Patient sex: F
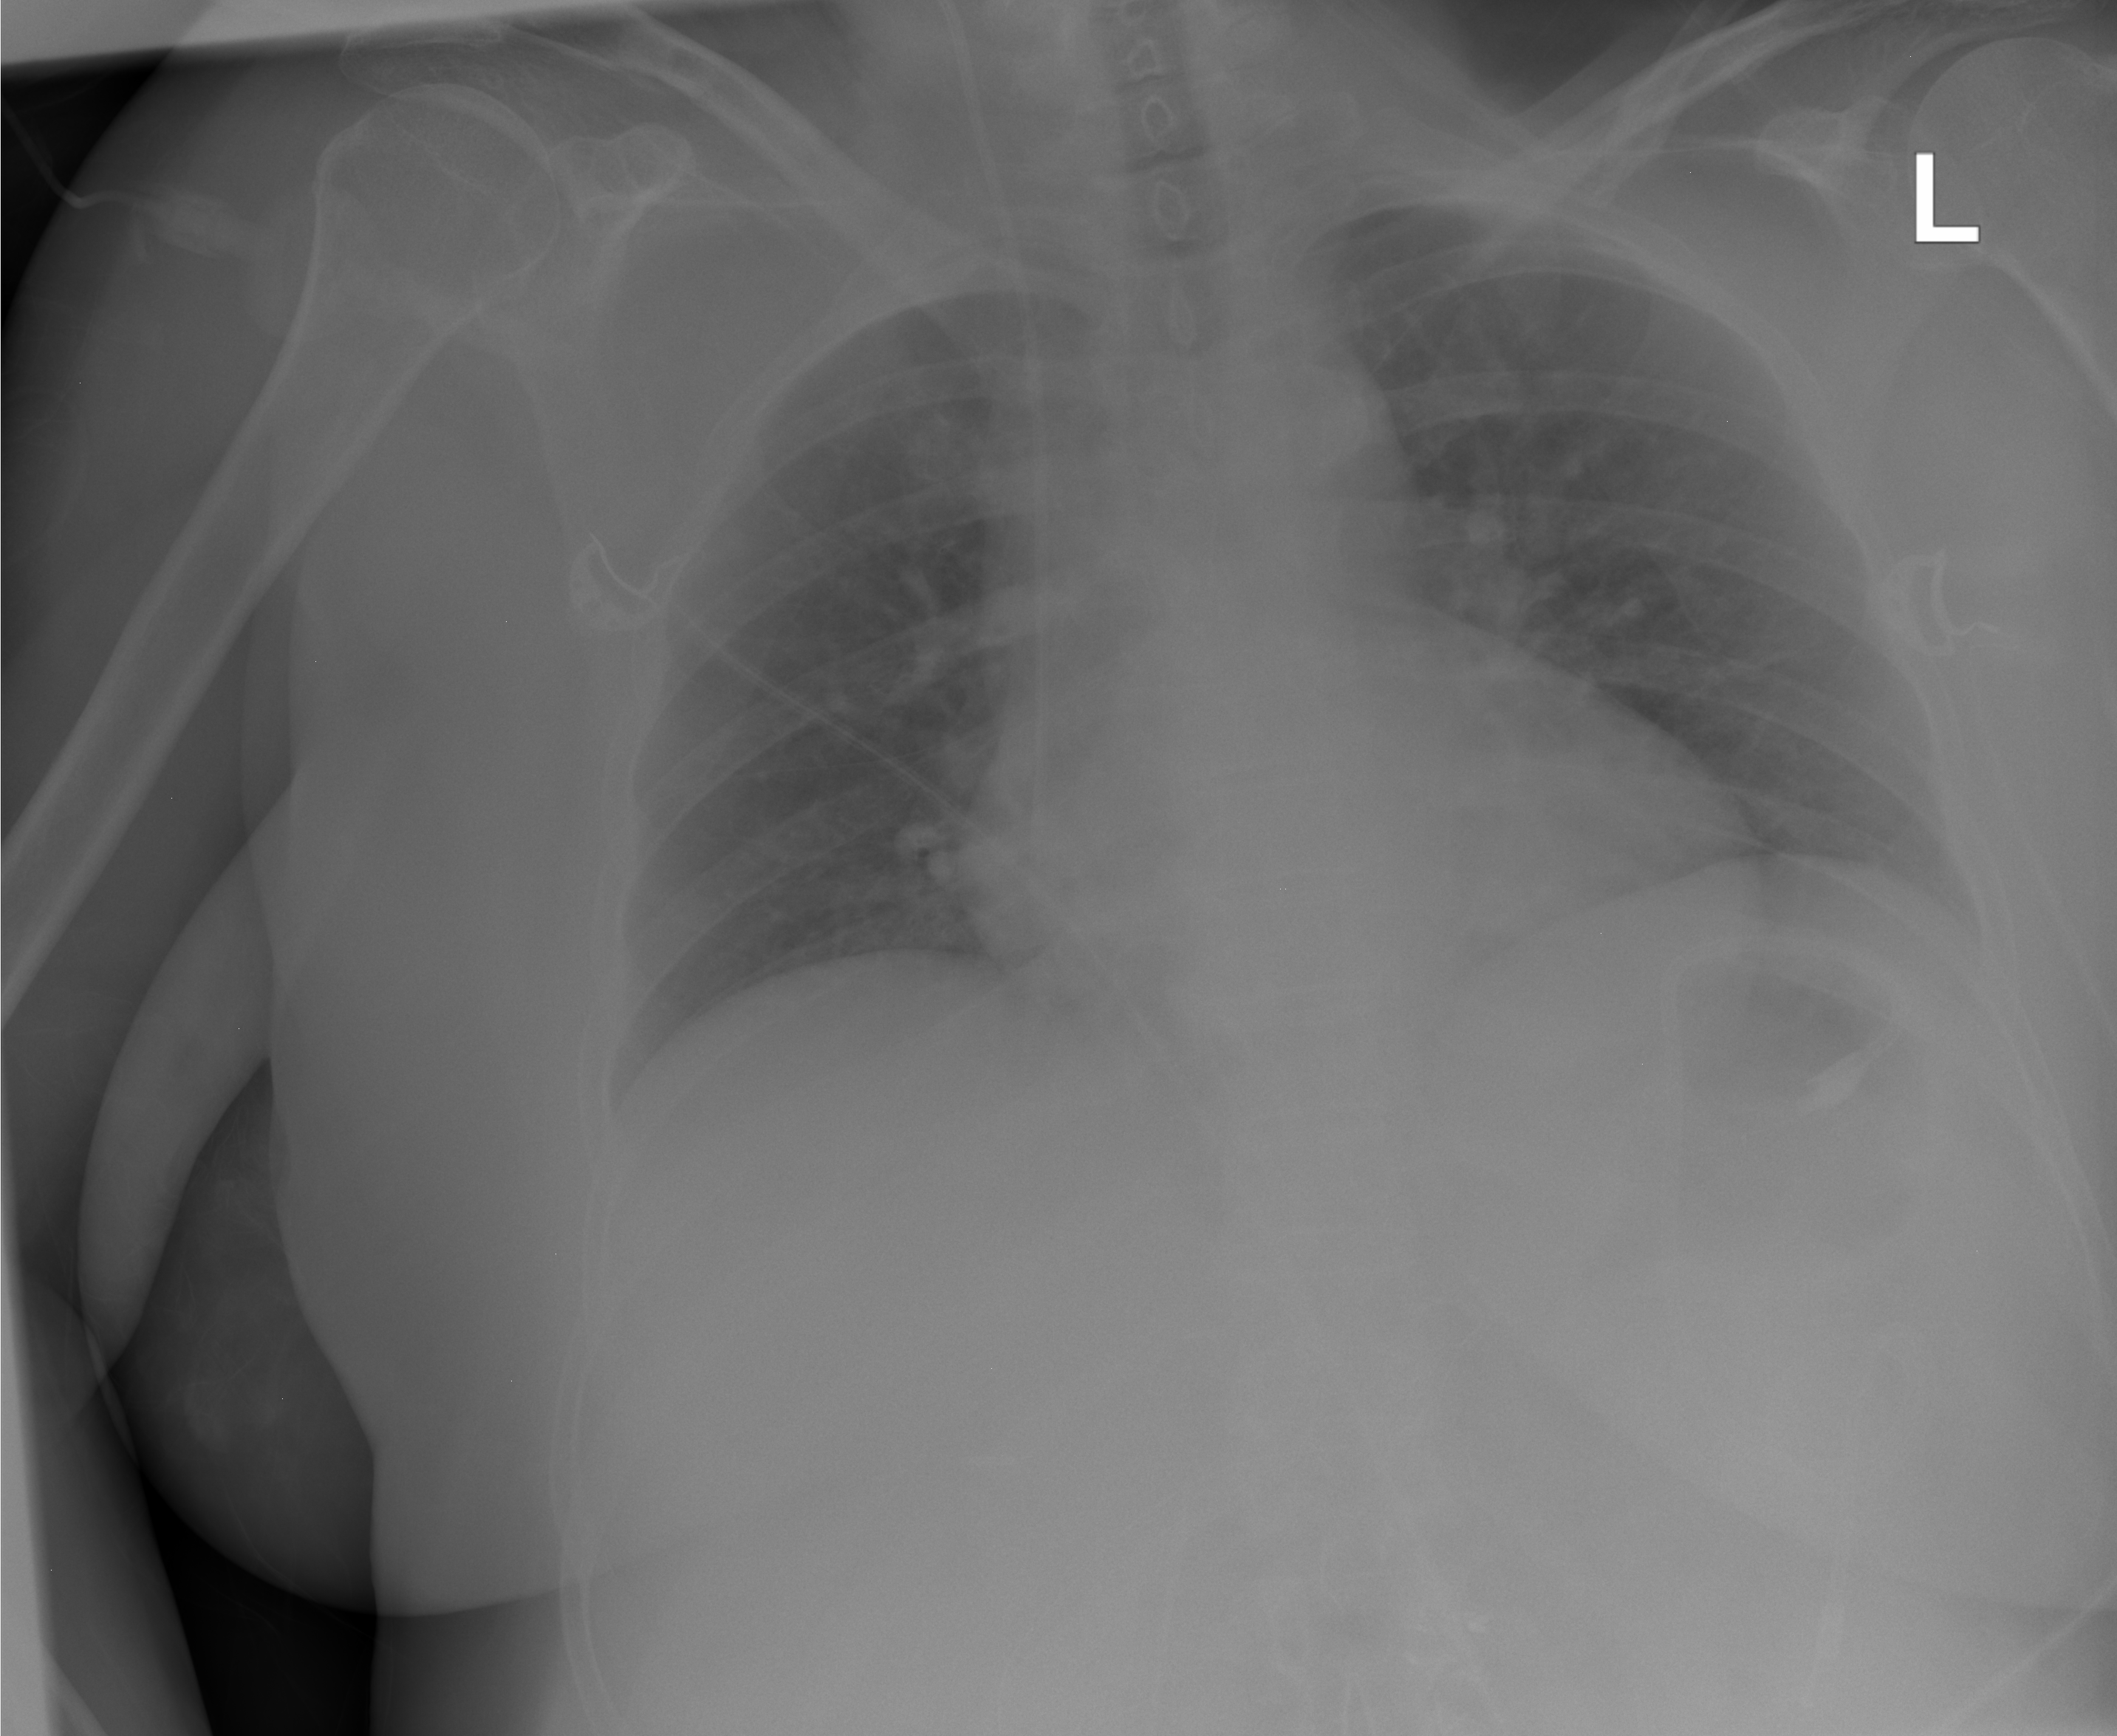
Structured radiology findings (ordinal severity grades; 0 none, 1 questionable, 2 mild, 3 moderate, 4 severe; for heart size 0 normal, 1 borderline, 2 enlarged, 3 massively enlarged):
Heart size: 2
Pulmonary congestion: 2
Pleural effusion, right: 0
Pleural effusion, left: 0
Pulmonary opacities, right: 0
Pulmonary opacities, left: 0
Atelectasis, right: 0
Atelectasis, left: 0